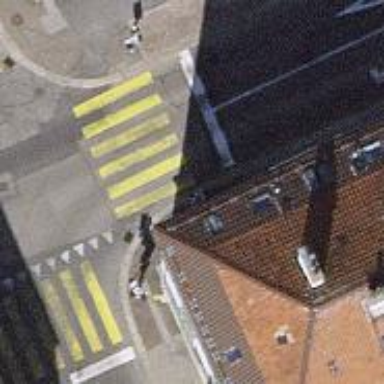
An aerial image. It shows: Crossing with zebra markings regulated by traffic signals.